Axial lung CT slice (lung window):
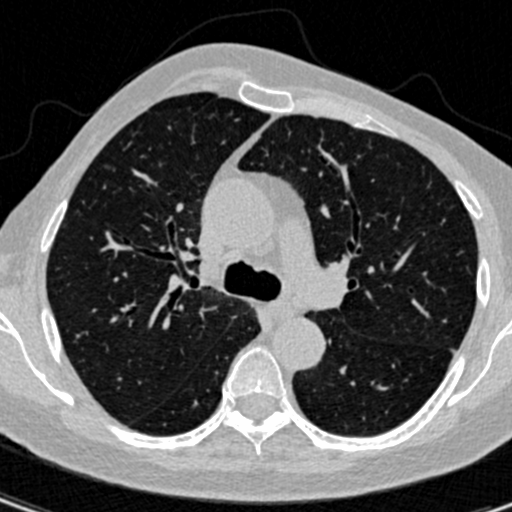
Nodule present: no